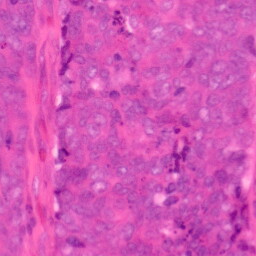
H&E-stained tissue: Colon